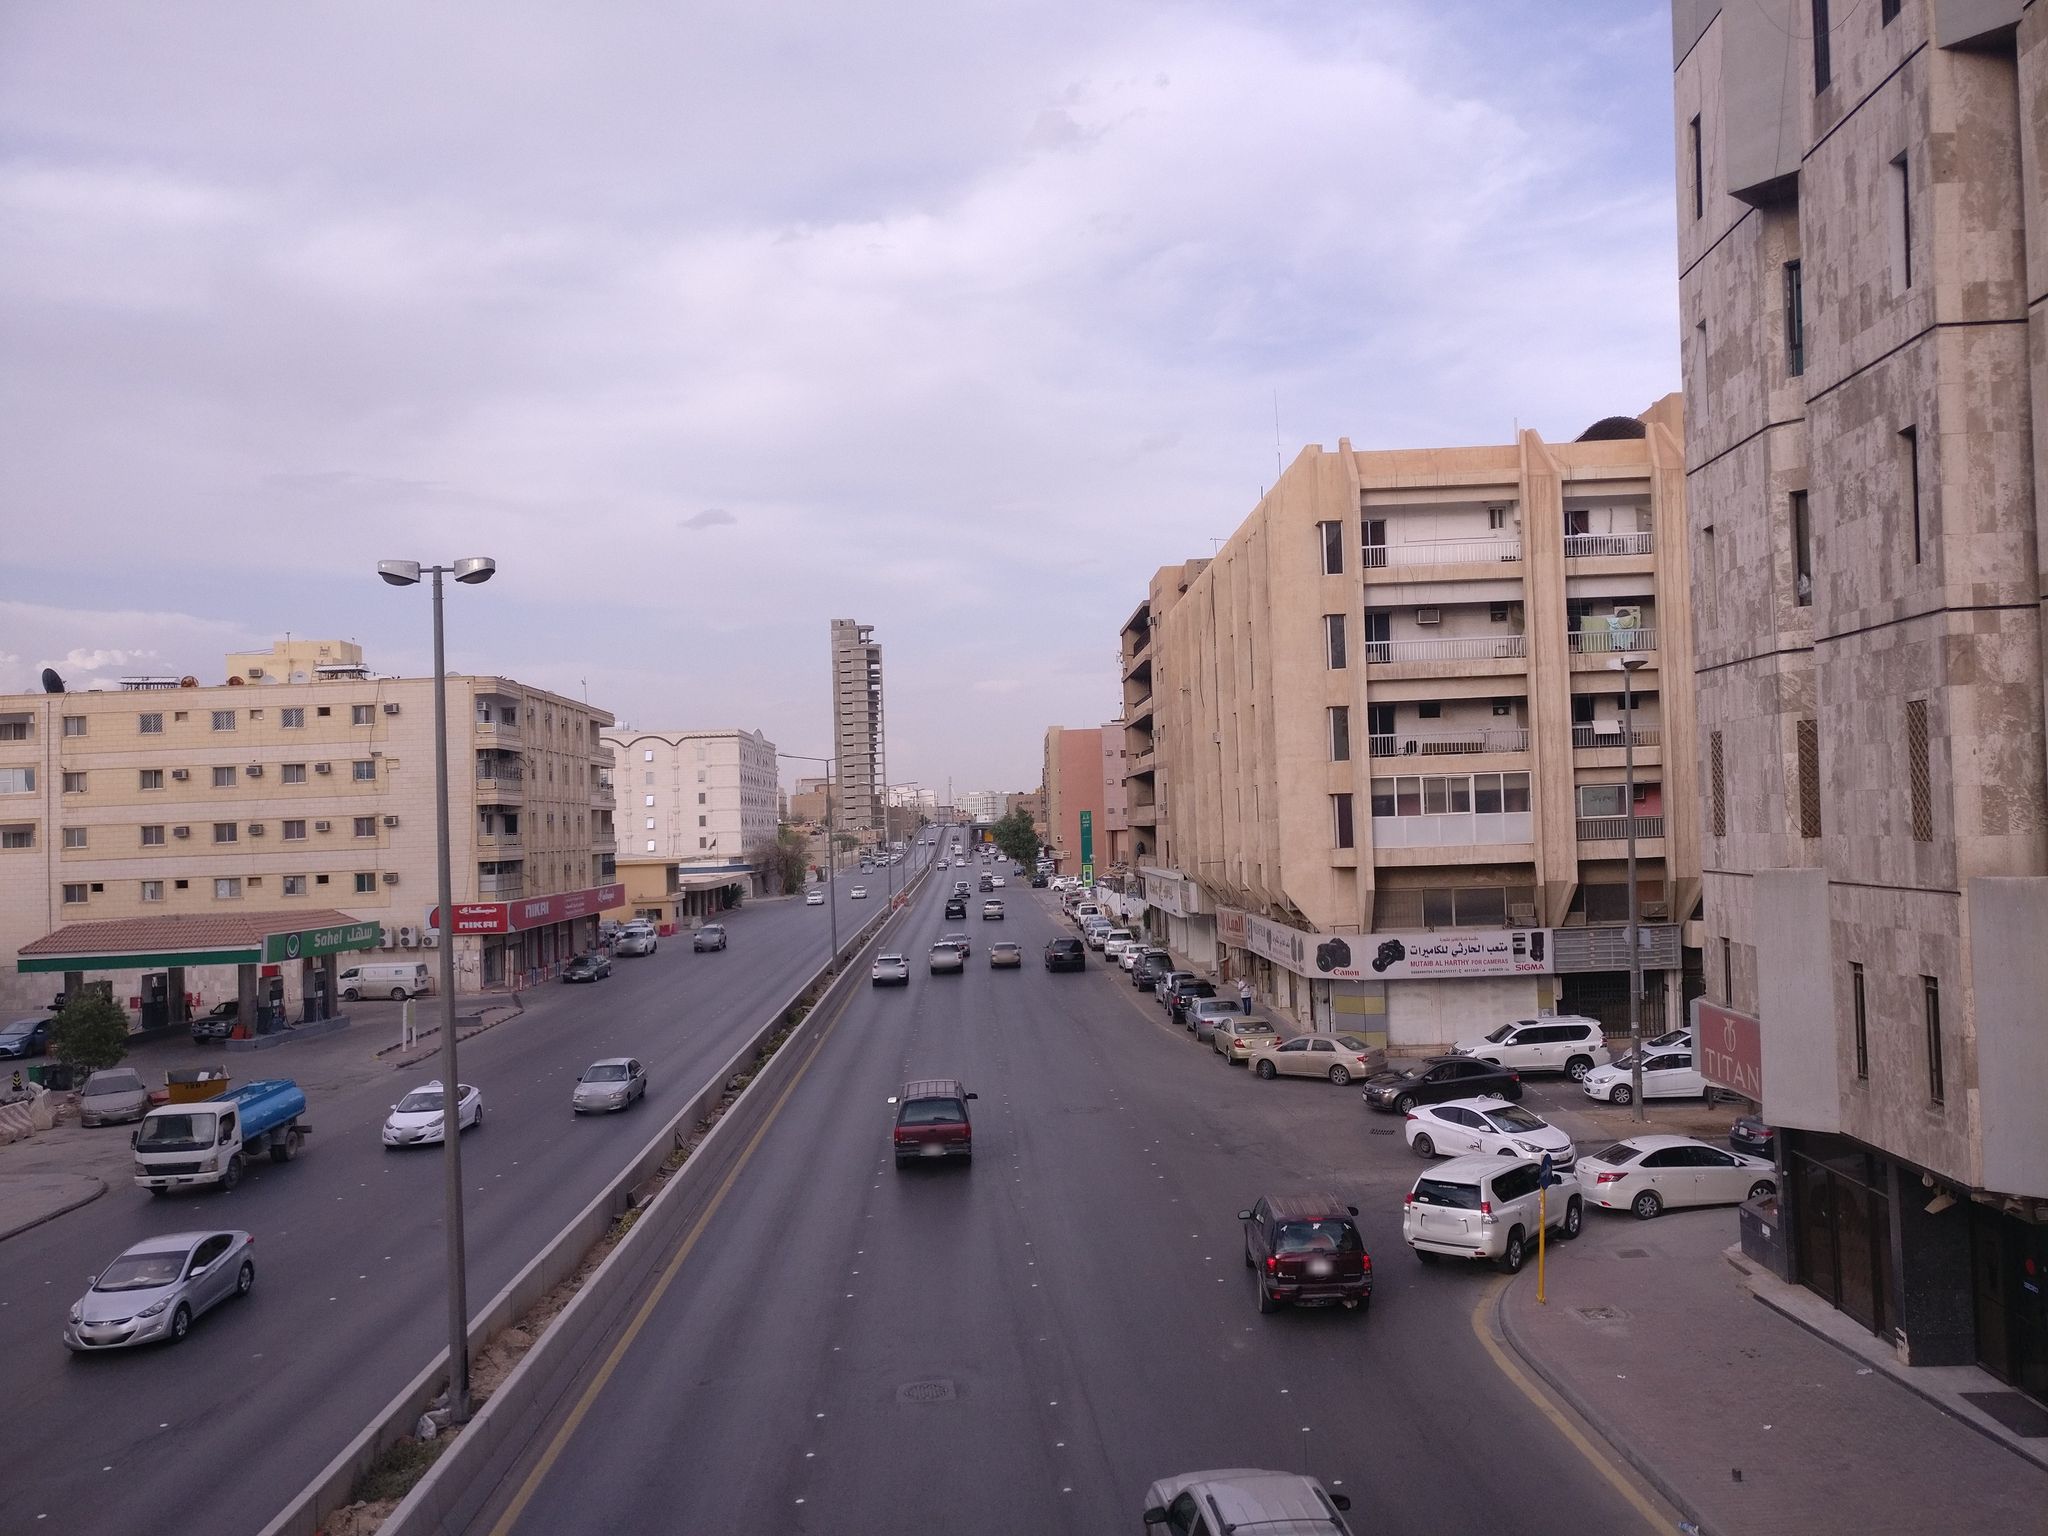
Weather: cloudy
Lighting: day
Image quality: good
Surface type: cycling surface
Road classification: steps, path, residential
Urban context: urban centre
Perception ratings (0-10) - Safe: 4.75, Lively: 8.65, Beautiful: 5.55, Boring: 0.59, Depressing: 8.09, Wealthy: 6.83